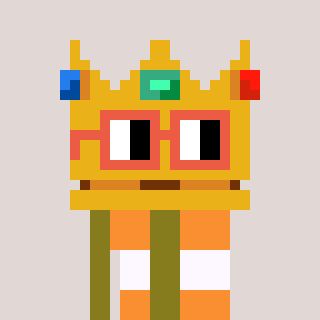
a pixel art character with square orange glasses, a crown-shaped head and a gunk-colored body on a warm background